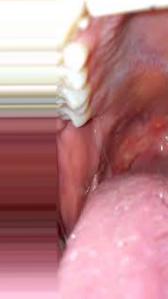
Condition: Mouth Ulcer